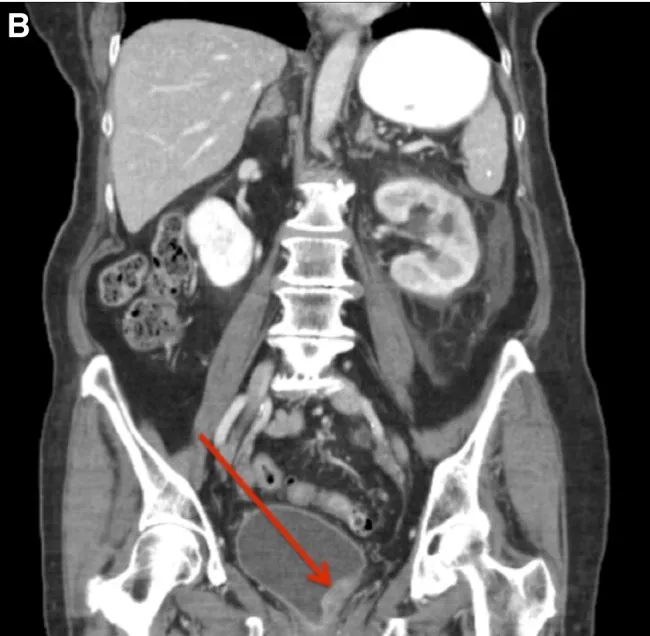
Bladder mass. Appearing to obstruct the left ureteral orifice.
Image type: radiology (ct)